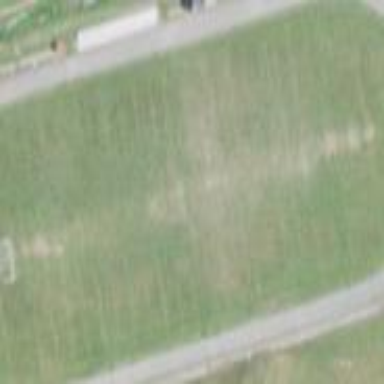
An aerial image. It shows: Unpaved pitch dedicated to American football.